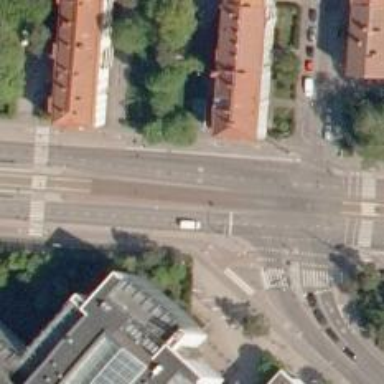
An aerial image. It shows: Tram railway with physical segregation markings and contact line electrification.